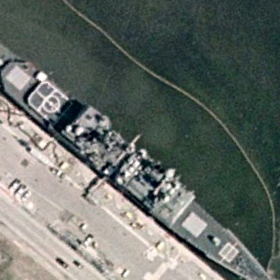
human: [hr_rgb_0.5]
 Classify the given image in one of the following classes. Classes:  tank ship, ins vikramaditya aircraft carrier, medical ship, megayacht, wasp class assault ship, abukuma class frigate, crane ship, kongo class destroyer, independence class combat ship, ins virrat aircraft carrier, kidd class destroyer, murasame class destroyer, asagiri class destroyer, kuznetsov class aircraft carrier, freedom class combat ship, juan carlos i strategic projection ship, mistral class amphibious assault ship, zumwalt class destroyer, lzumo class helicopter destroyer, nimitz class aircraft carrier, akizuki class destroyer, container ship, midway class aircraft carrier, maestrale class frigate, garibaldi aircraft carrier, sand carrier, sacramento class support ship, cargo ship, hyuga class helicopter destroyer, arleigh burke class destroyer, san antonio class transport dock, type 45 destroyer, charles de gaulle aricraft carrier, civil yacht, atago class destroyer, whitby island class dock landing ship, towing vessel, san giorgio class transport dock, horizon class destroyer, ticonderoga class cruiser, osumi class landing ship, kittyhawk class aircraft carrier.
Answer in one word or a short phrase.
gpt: Ticonderoga class cruiser